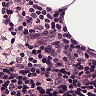
Metastatic tissue present: no